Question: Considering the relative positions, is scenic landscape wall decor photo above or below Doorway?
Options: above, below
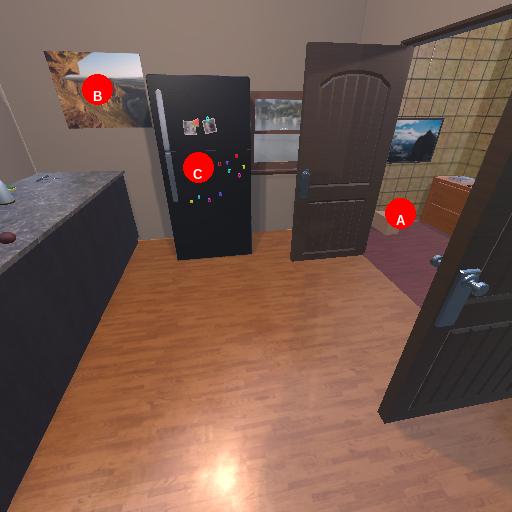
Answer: above